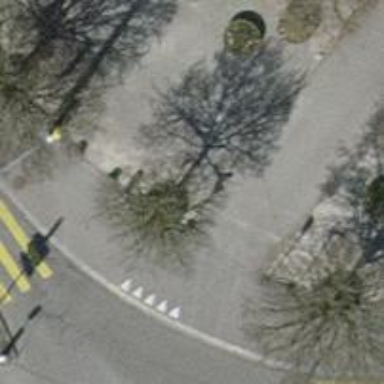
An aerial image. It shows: Avenue of trees.